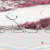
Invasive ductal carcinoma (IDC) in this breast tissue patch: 0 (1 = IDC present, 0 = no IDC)